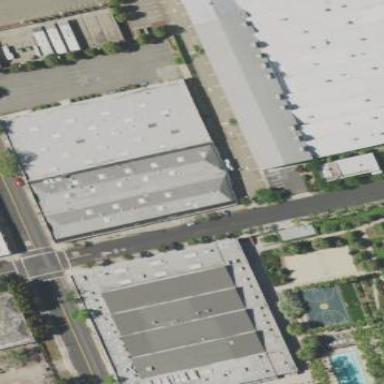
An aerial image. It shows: Industrial building.